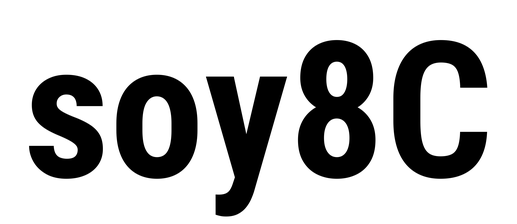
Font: Roboto_Condensed_Bold